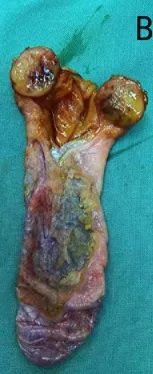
(A) Gross photograph of the tumor (yellow arrow) and gallbladder.
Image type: medical_photograph (other_medical_photograph)